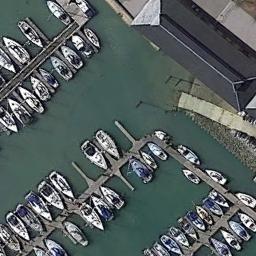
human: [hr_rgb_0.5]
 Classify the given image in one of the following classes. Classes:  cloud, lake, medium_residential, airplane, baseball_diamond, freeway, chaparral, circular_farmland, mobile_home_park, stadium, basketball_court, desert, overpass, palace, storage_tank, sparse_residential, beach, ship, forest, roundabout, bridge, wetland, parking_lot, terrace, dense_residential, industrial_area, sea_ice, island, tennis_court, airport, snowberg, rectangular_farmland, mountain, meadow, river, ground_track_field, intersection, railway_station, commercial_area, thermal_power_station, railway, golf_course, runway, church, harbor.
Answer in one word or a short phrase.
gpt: harbor